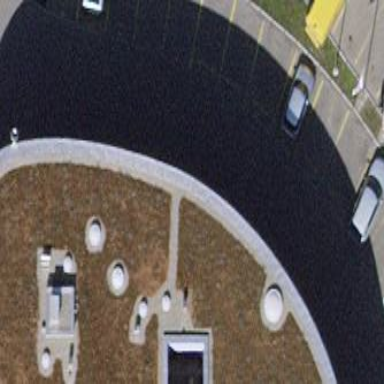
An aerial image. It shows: Street-side parking area.